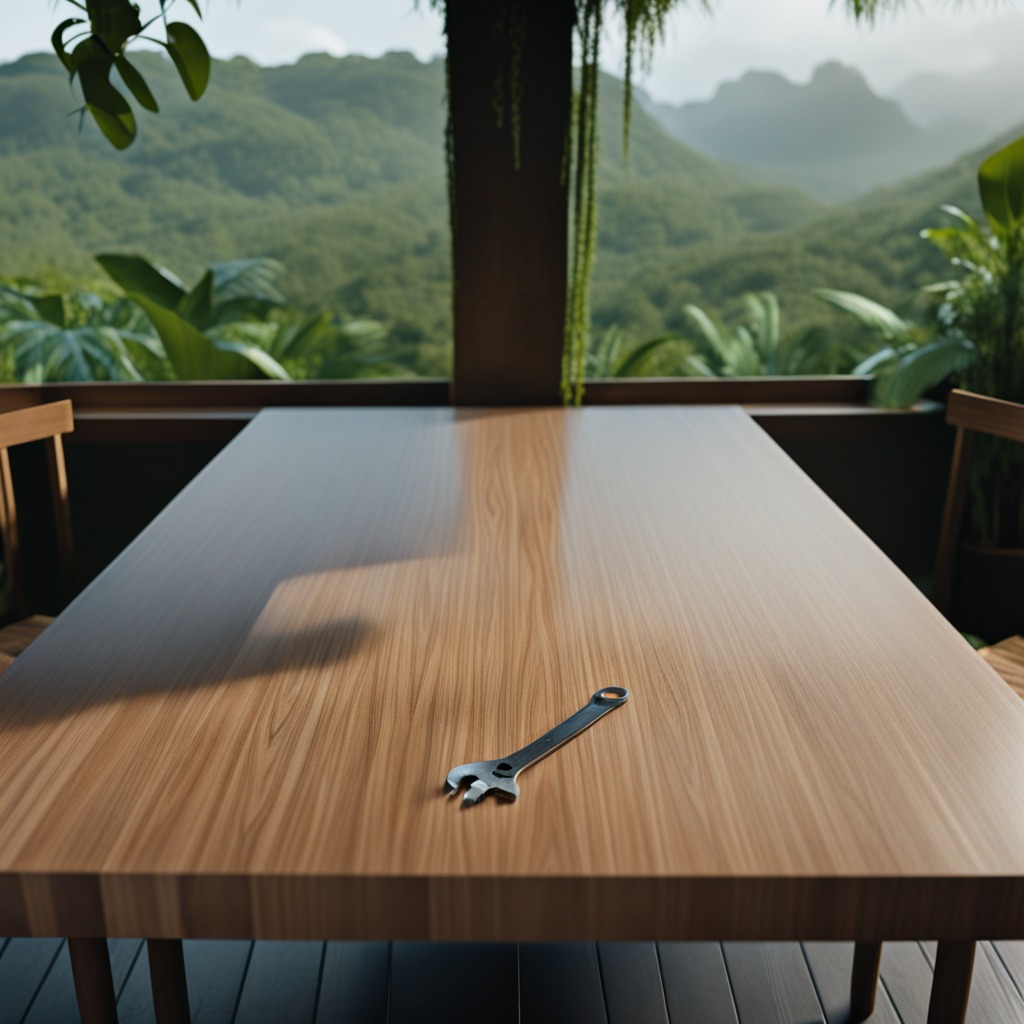
An wrench is lying on the wooden table inside a jungle field workshop tent.